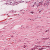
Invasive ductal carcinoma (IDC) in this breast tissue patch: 1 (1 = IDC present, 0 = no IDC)